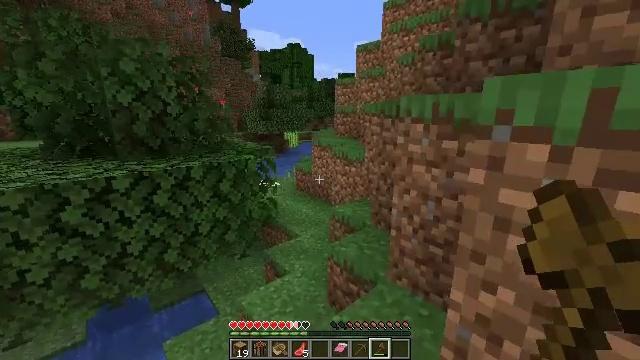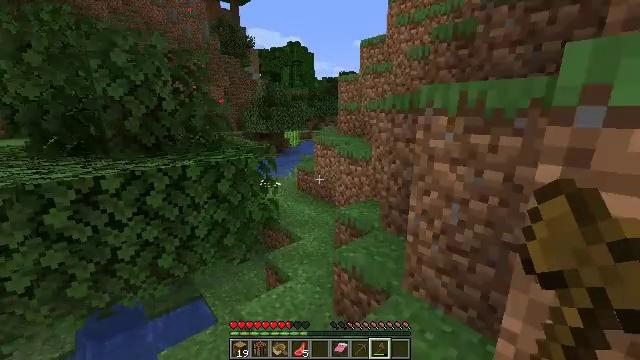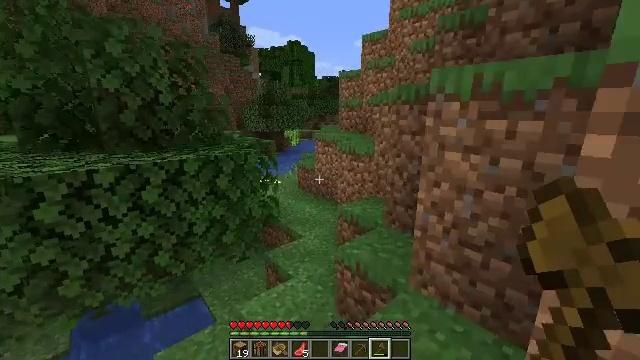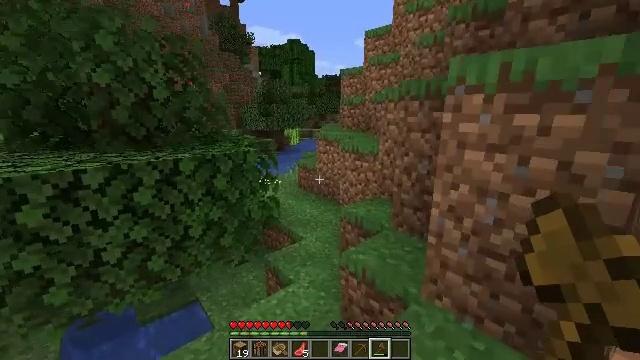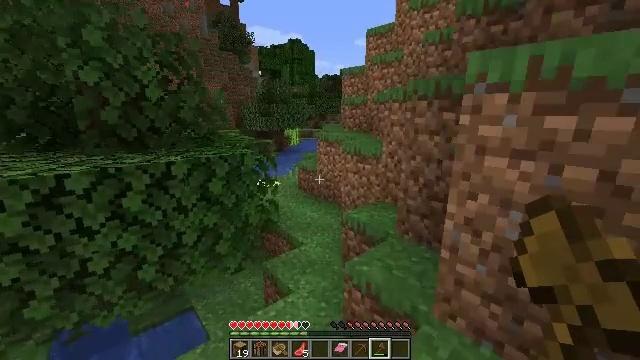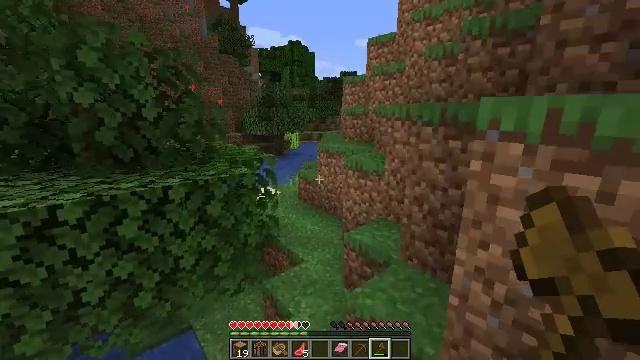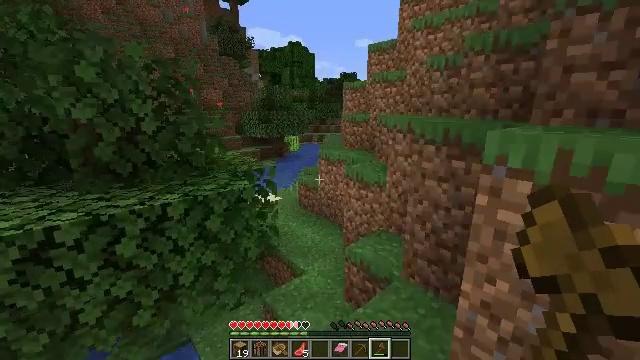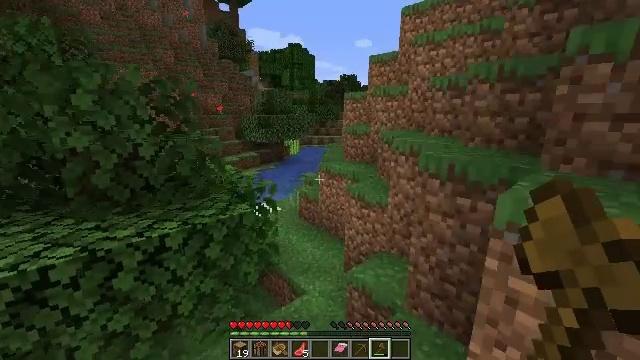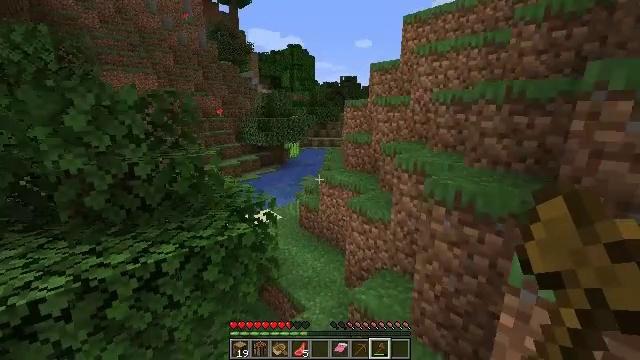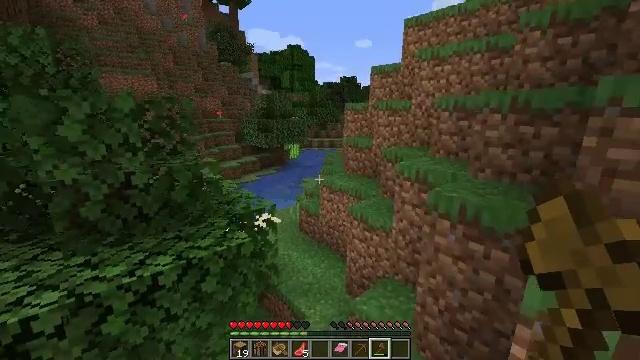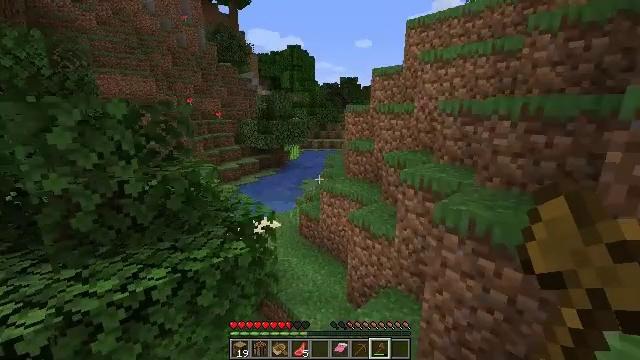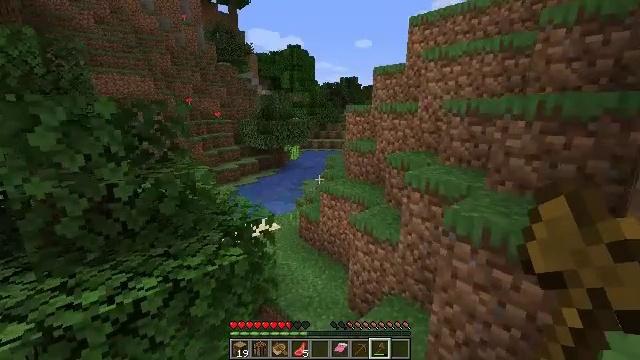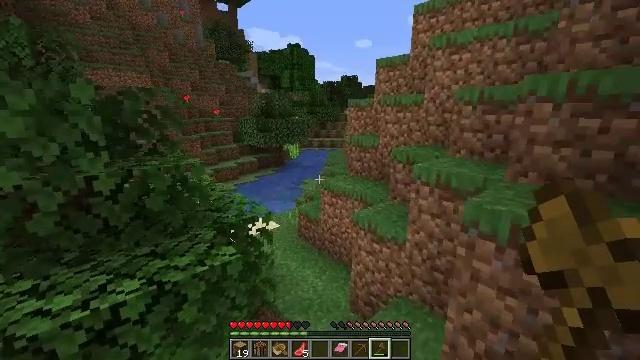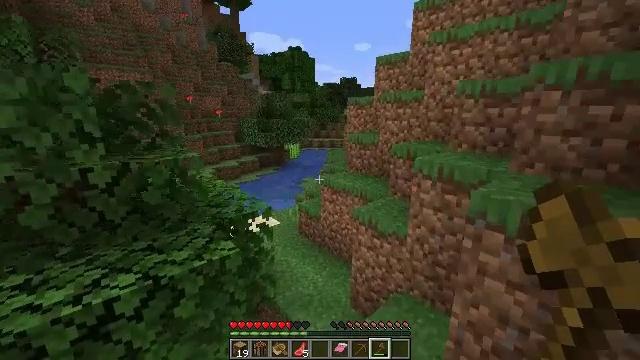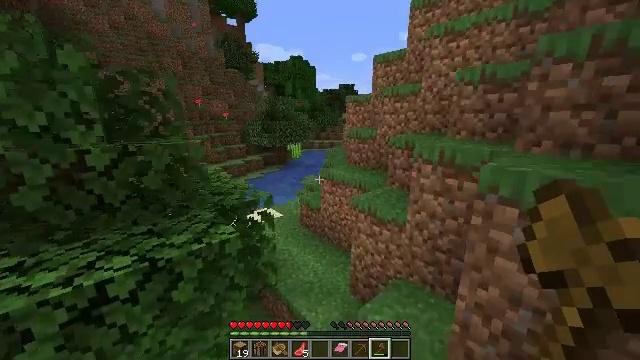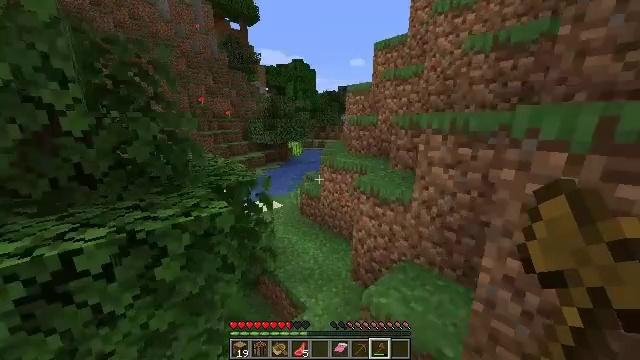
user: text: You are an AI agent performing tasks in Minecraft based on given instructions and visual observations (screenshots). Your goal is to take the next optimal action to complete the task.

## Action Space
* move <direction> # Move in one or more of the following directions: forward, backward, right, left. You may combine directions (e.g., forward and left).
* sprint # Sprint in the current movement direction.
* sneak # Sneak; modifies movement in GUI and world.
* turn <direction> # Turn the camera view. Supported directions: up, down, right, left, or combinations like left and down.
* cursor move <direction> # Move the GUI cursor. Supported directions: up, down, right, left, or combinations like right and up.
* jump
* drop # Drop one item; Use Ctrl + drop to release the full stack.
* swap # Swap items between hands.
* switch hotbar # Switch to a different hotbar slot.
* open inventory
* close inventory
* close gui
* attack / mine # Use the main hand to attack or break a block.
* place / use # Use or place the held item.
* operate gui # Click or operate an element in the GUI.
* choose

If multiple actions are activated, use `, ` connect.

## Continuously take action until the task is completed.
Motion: motion action
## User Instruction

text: Break the grass block.
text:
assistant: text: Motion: move forward, jump
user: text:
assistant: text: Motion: move forward, jump
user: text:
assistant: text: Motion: move forward, jump
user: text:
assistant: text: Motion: move forward, jump
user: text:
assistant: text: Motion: move forward, jump
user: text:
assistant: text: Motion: move forward, jump
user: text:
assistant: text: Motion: move forward, jump
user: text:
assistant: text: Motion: move forward, jump
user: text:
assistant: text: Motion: move forward, jump
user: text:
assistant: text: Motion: move forward, jump
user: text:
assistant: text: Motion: move forward, jump
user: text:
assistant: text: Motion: move forward, sprint, jump
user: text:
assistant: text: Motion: move forward, sprint, jump
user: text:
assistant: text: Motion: move forward, sprint, jump
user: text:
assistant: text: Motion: move forward, sprint, jump
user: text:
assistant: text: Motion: move forward, jump
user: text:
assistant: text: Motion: move forward, jump
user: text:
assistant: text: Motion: move forward, jump
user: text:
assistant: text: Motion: move forward, jump
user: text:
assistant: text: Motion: move forward, jump
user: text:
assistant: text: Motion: move forward, jump
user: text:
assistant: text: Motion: move forward, jump
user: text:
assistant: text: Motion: move forward, jump
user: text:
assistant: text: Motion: move forward, jump
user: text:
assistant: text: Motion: move forward and move left, jump
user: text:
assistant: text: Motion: move forward and move left, jump
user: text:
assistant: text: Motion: move forward and move left, jump
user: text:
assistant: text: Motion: move forward and move left, jump
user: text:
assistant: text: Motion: move forward and move left, jump
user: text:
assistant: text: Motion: move forward and move left, jump